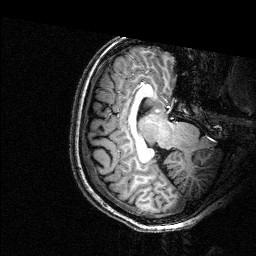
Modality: T1w
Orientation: axial
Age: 26
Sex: female